Question: I was trying to to use parameterized query with data reader when I get this error message "Invalid attempt to read when no data is present."
But data is there is the reader!

Following is the line of code which performs this task
'''
using (ConnectionManager connectionManager = new ConnectionManager())
{
string query = @"SELECT * FROM LoginTab WHERE username=@username " +
"AND password=@password";
List<SqlParameter> sqlParameterCollection = new List<SqlParameter>();
sqlParameterCollection.Add(new SqlParameter("@username", SqlDbType.NVarChar) { Value = userName });
sqlParameterCollection.Add(new SqlParameter("@password", SqlDbType.NVarChar) { Value = password });
SqlDataReader sqlDataReader = connectionManager.ExecuteReader(query, CommandType.Text, sqlParameterCollection);
String roles = sqlDataReader[0].ToString();
return roles;
}
'''
ExecuteReader function is defined in another class.
'''
public SqlDataReader ExecuteReader(String strcmd, CommandType type, List<SqlParameter> Parametercollections)
{
connnection = new SqlConnection(Connnectionstring);
command = new SqlCommand(strcmd, connnection);
command.CommandType = type;
foreach (SqlParameter paras in Parametercollections)
{
command.Parameters.Add(paras);
}
try
{
connnection.Open();
reader = command.ExecuteReader();
}
catch (SqlException E)
{
}
finally
{
}
return reader;
}
'''
What could be wrong here?
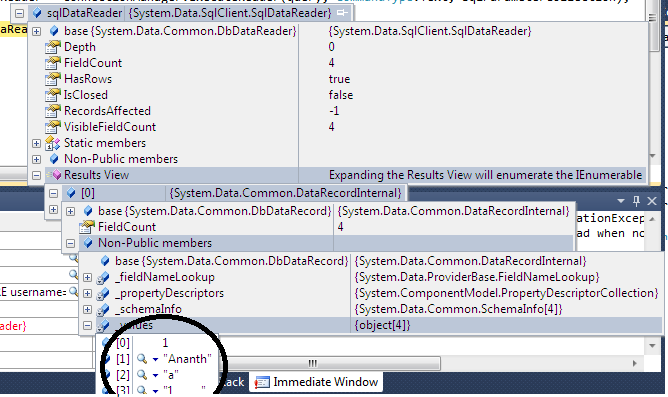
Answer: When you call 'SqlCommand.ExecuteReader()', the 'SqlDataReader' that it gives you is initially positioned the first record. You must call 'SqlDataReader.Read()' to move to the first record before attempting to access any data. 'SqlDataReader.Read()' returns 'true' if it was able to move to the first record; it returns 'false' if there are no records.
'''
if (sqlDataReader.Read())
{
String roles = sqlDataReader[0].ToString();
return roles;
}
else
{
// The user name or password is incorrect; return something else or throw an exception.
}
'''